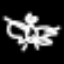
Label: angel